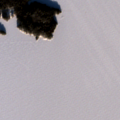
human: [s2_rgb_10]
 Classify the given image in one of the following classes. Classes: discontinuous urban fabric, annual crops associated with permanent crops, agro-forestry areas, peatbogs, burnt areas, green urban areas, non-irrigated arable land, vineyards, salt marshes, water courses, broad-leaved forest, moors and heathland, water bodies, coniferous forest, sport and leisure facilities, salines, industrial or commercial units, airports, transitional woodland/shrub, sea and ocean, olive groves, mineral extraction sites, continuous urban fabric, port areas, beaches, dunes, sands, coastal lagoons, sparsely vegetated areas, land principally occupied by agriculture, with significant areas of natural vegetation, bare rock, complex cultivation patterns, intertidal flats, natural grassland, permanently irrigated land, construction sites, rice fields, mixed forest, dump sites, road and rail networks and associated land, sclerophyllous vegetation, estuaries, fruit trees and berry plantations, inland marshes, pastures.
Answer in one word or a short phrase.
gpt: mixed forest, water bodies